Question: Given the supply, demand, and route table for this logistics problem, what is the minimum total cost? Please provide the answer as an integer.
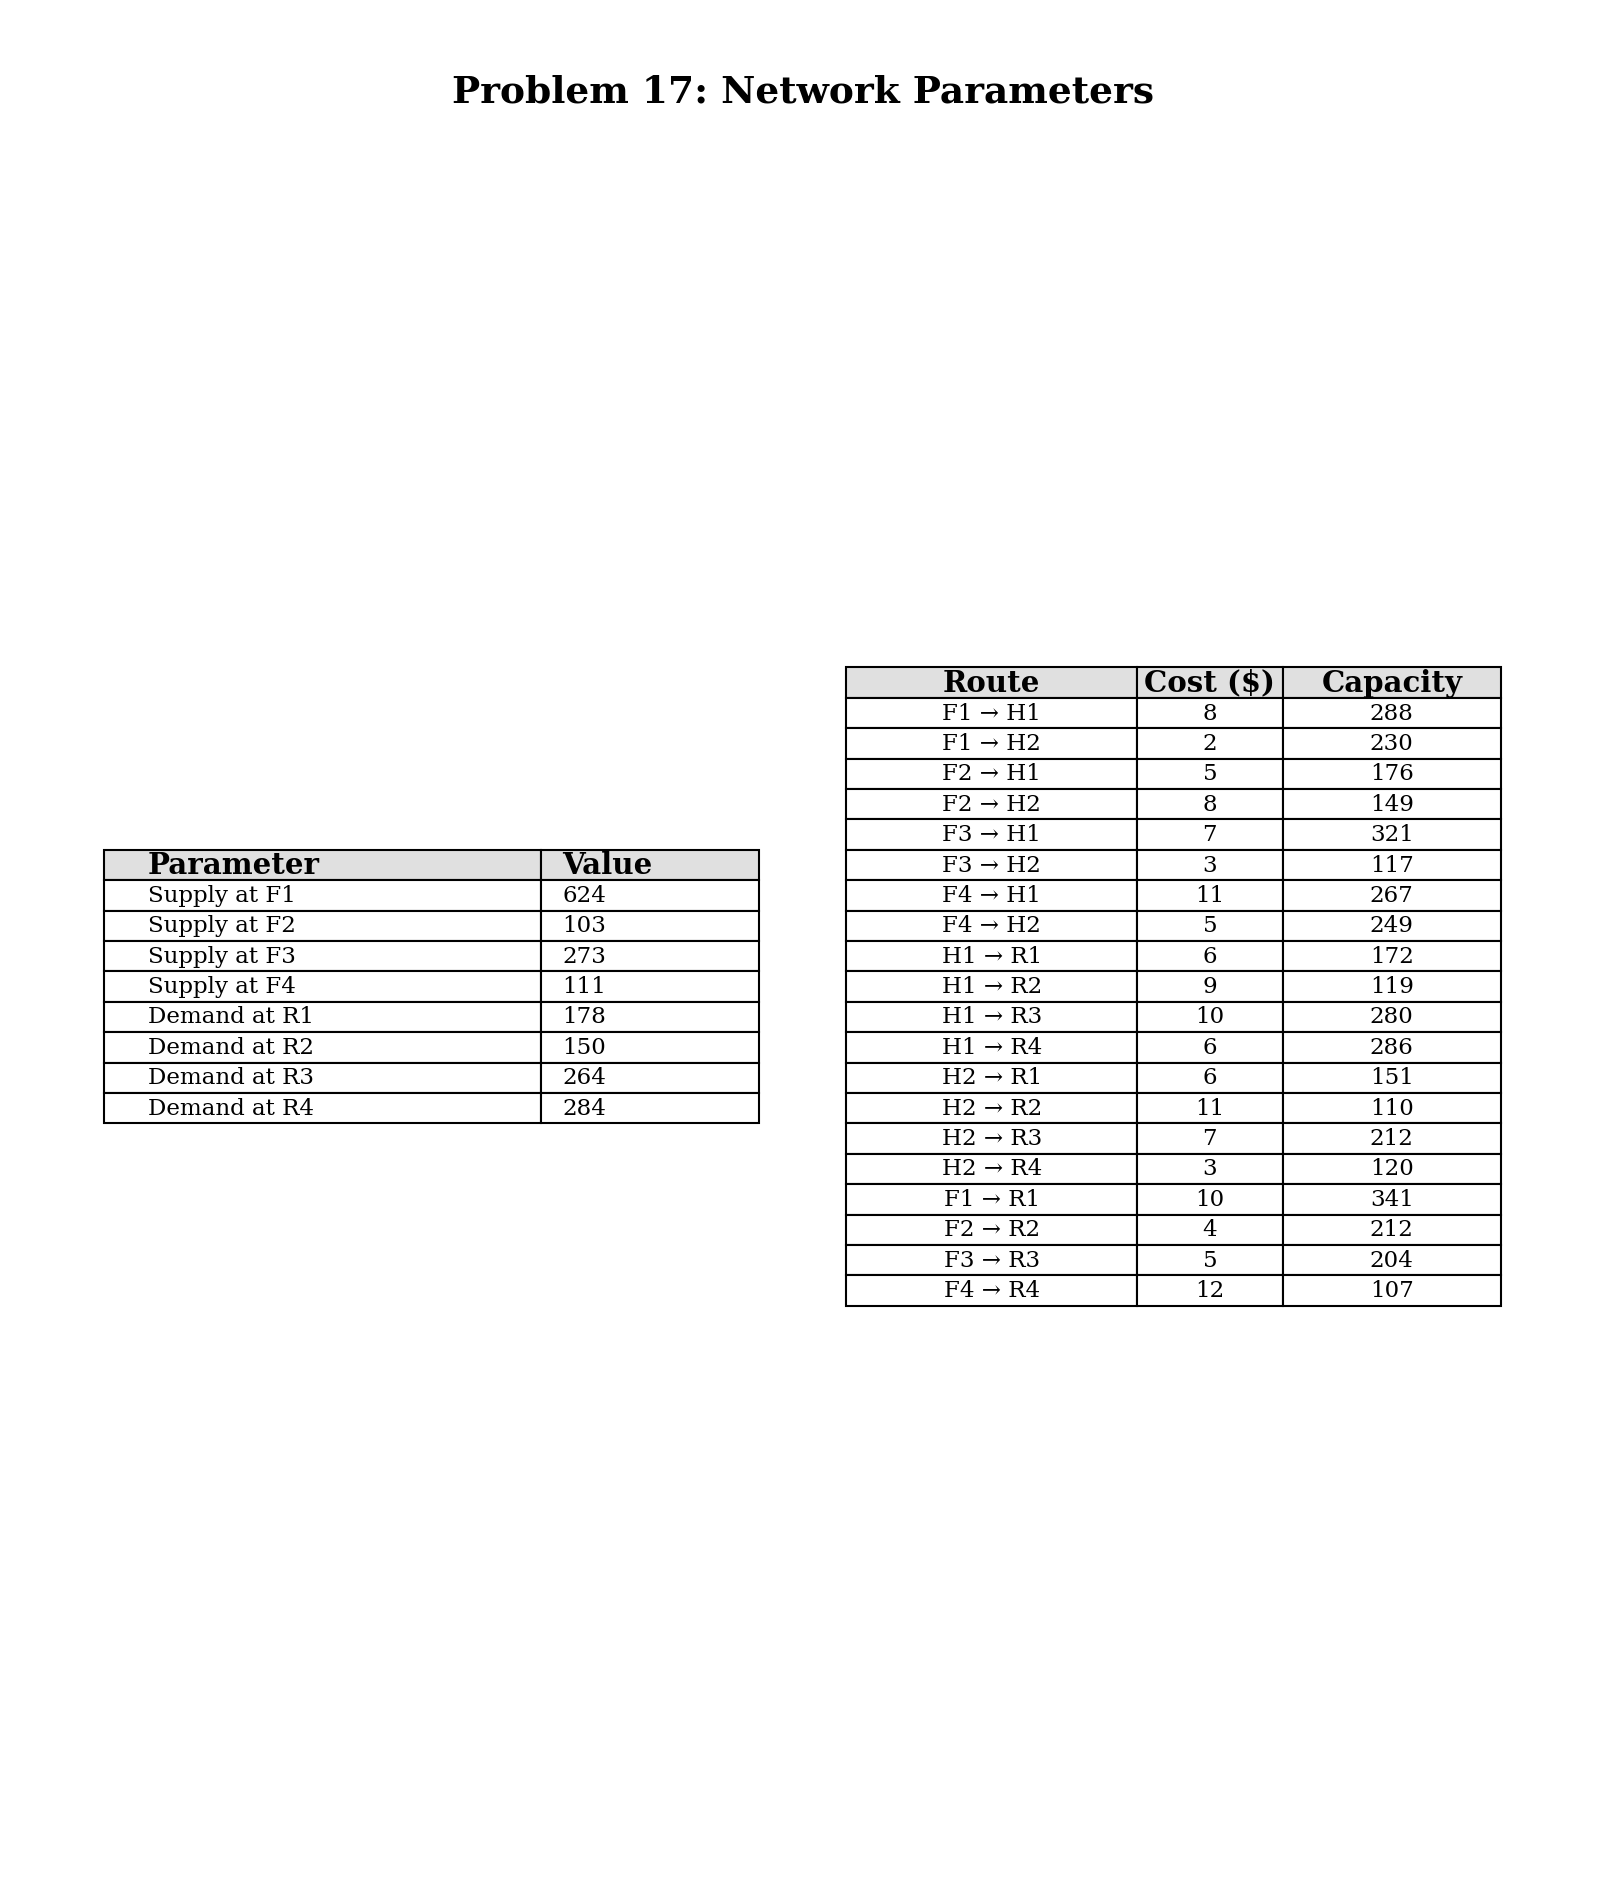
Answer: 6970